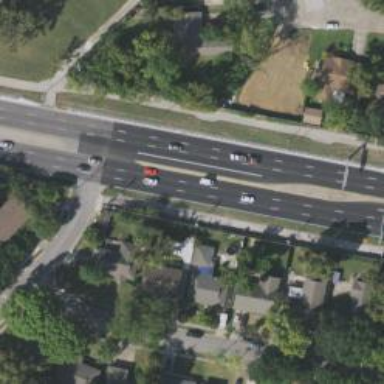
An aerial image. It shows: Primary highway.